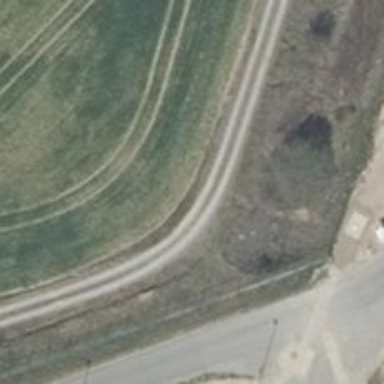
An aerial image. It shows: Gravel track with grade3 tracktype.